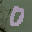
Label: 0